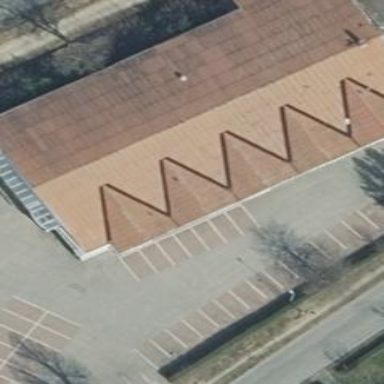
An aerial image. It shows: Outdoor retail shop.